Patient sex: M
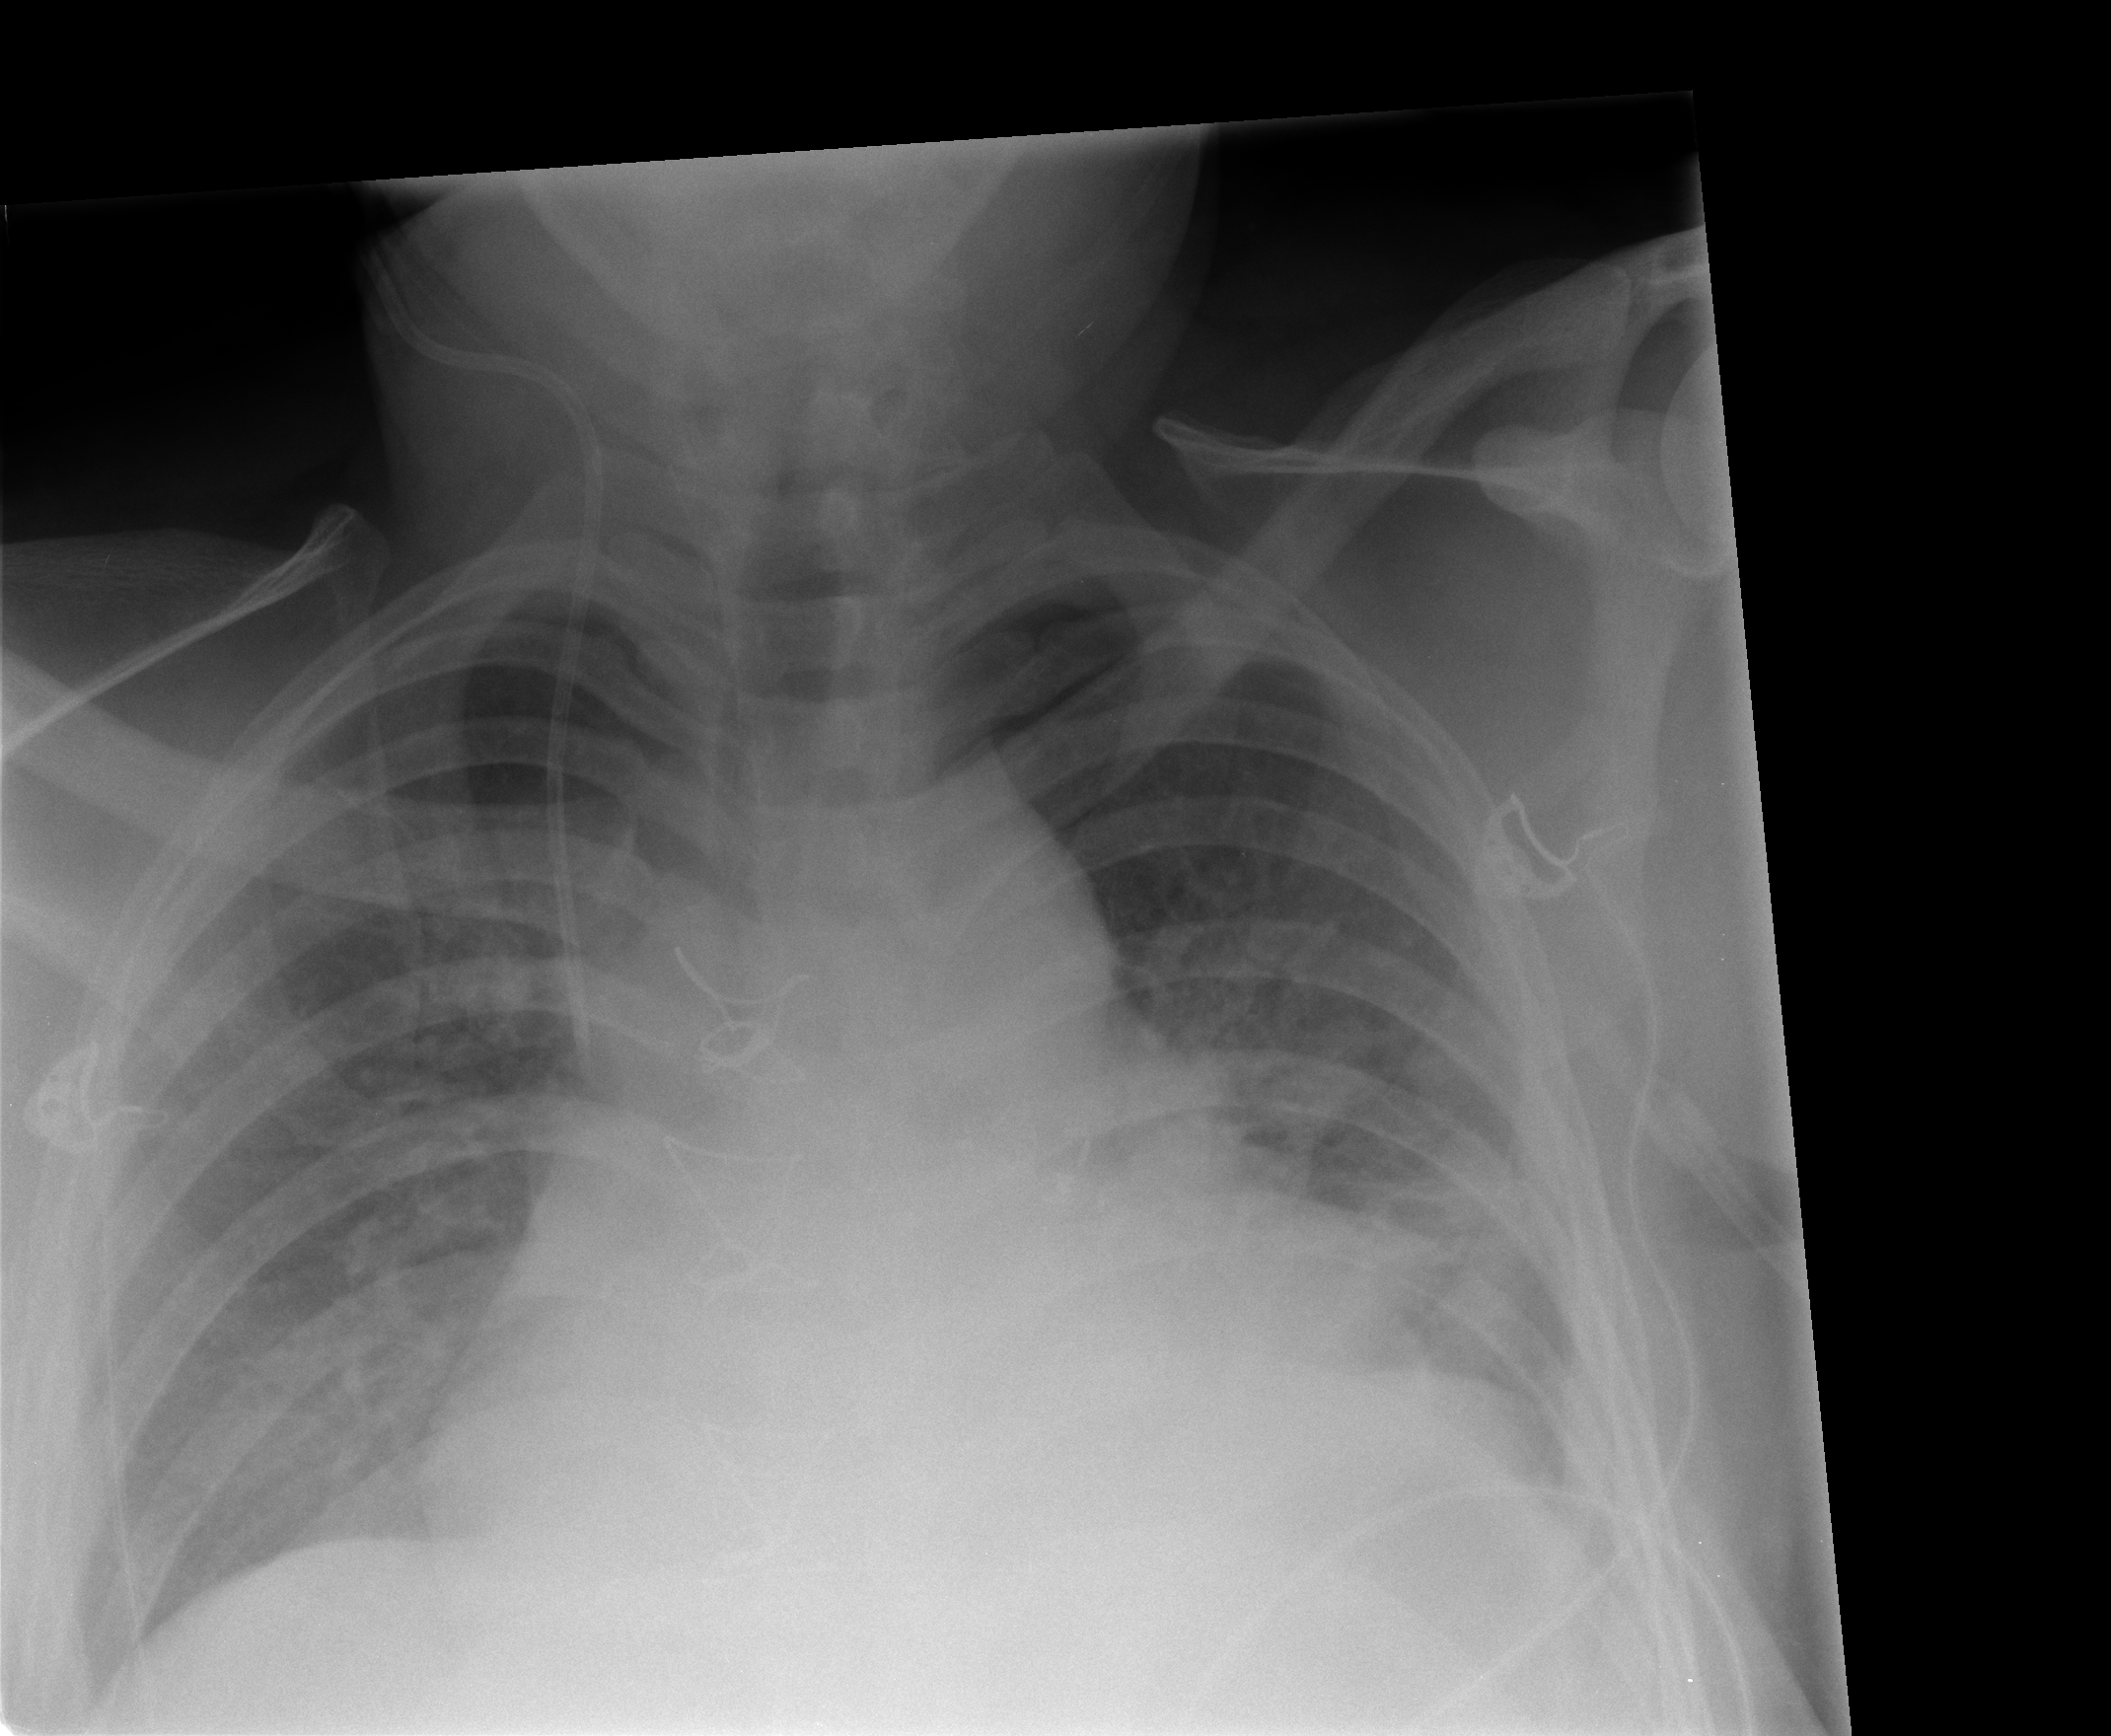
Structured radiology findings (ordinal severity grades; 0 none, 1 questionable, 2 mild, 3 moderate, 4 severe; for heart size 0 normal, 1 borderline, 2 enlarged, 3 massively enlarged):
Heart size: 2
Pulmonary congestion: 2
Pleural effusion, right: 0
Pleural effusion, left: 0
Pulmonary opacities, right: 0
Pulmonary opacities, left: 0
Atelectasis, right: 2
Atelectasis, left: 3